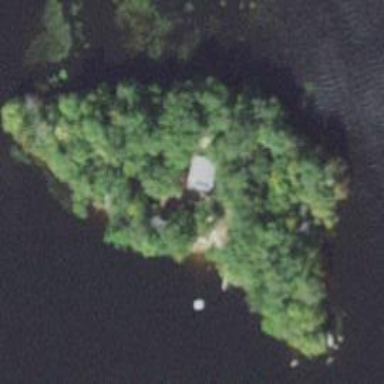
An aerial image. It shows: Islet surrounded by woodland.